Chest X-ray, PA view. Patient: 30 years old, sex M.
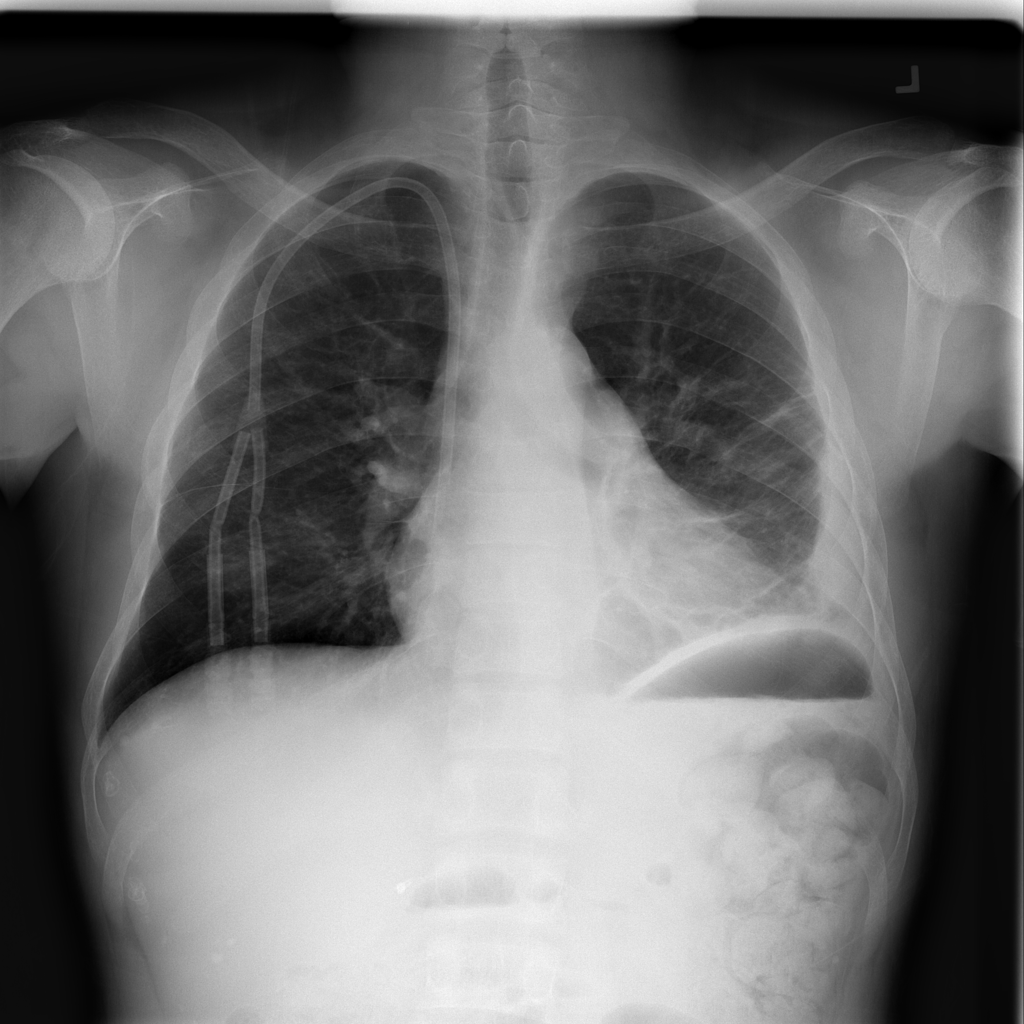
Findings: Atelectasis, Effusion